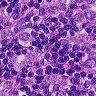
Metastatic tissue present: yes